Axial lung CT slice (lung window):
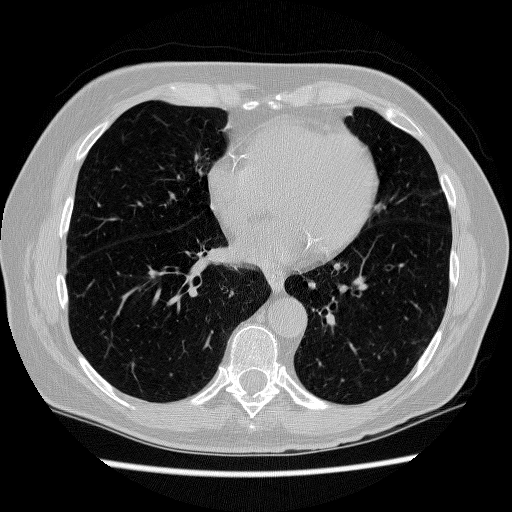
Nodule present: no